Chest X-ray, PA view. Patient: 20 years old, sex F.
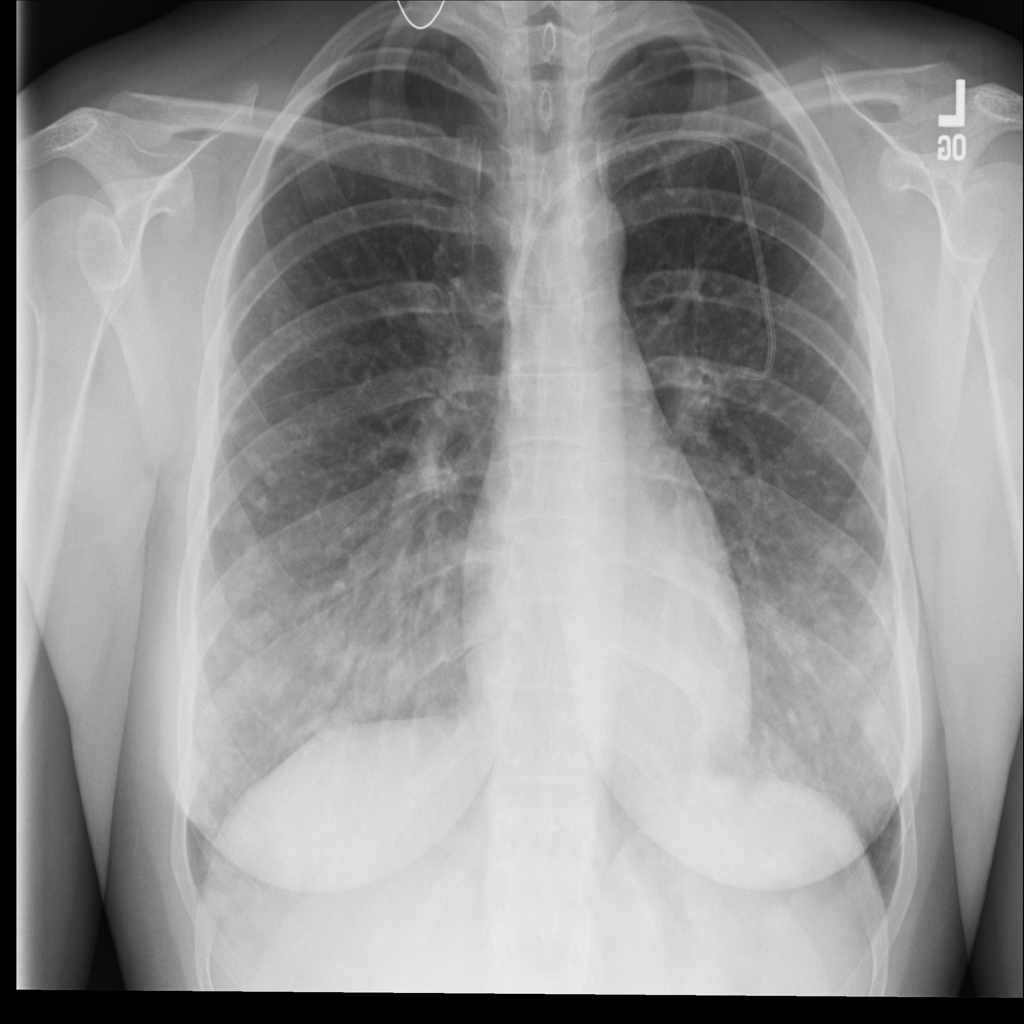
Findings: No Finding